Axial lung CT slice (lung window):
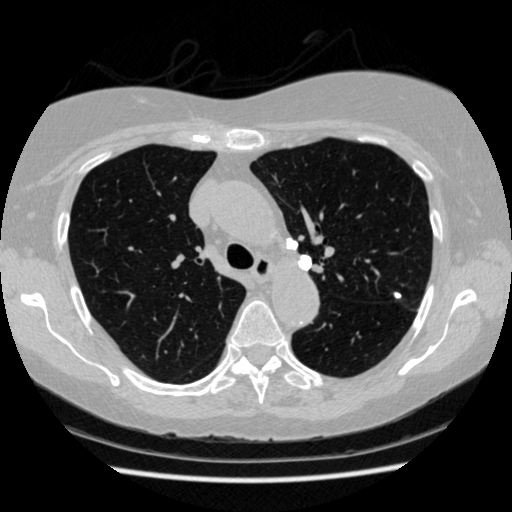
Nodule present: yes
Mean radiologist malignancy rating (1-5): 1.5